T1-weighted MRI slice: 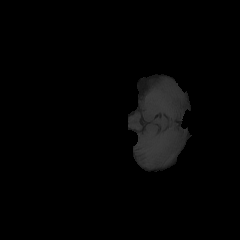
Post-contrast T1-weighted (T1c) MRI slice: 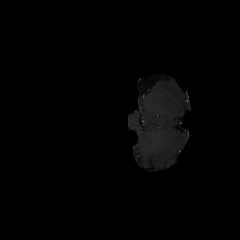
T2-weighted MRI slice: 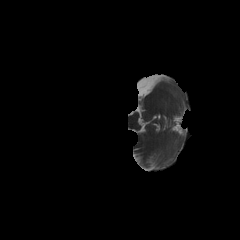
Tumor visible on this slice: no